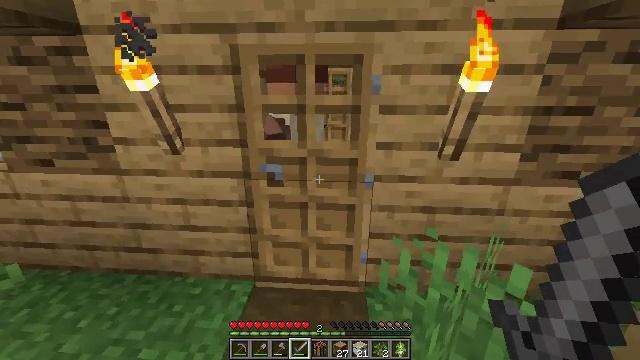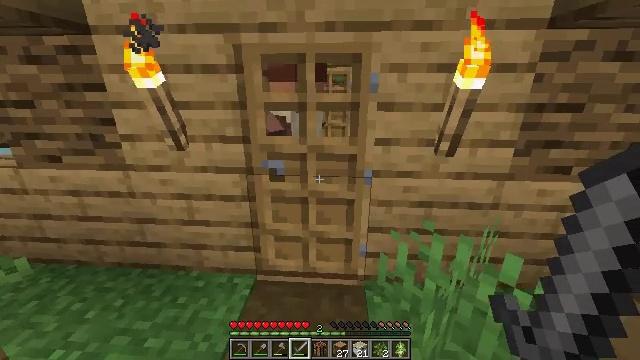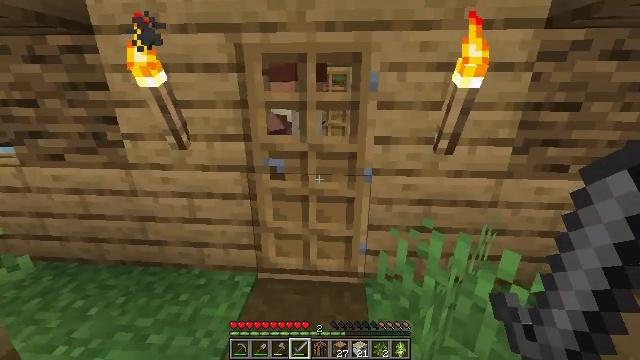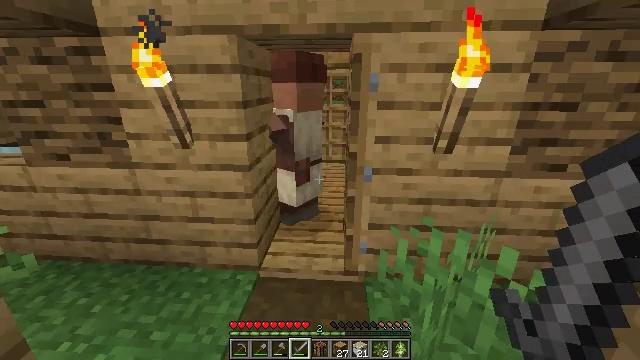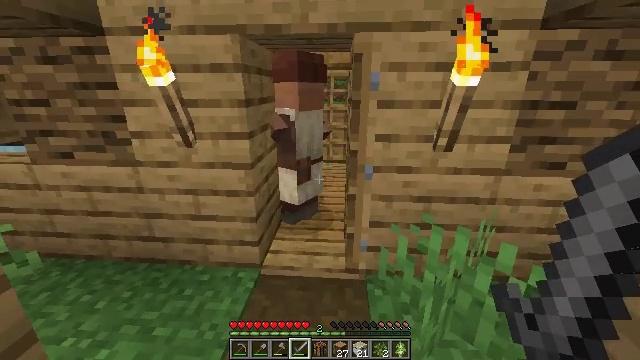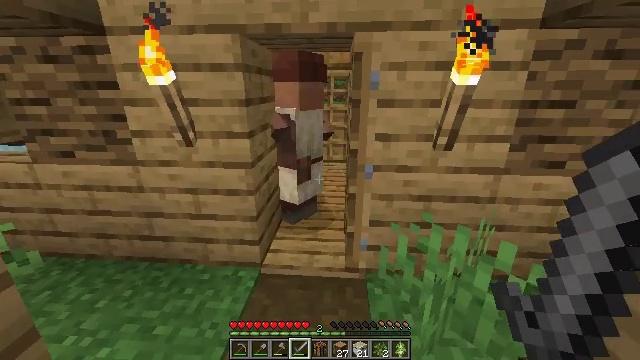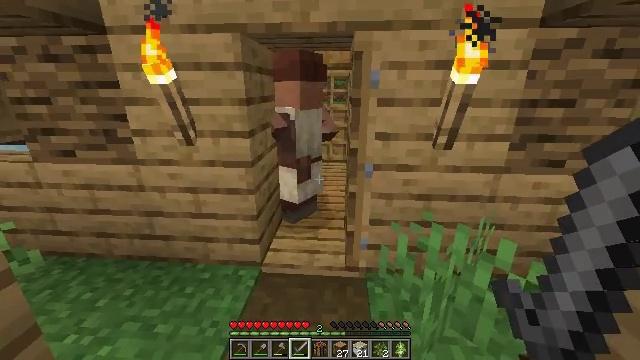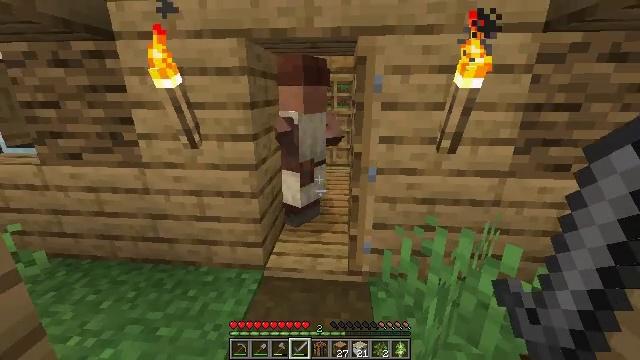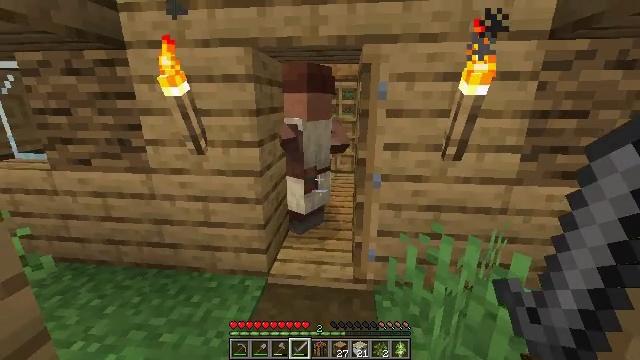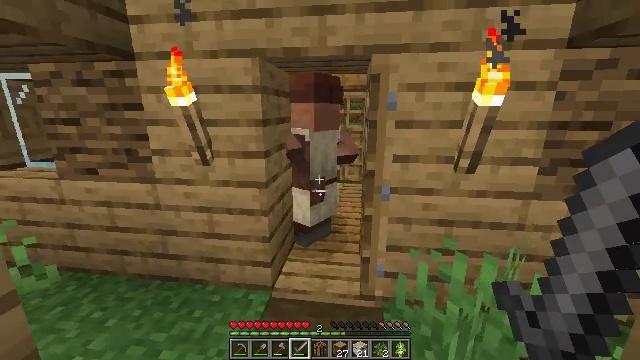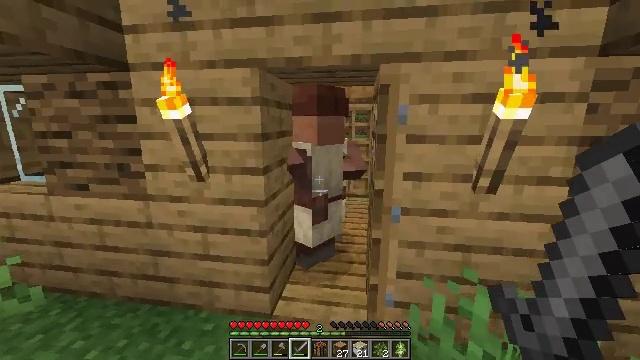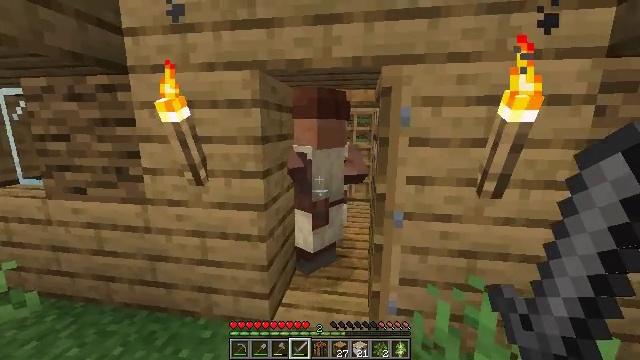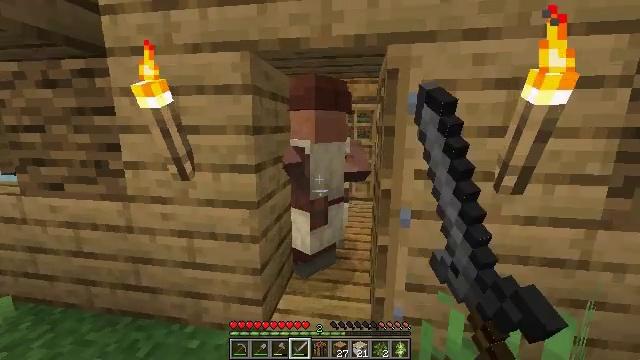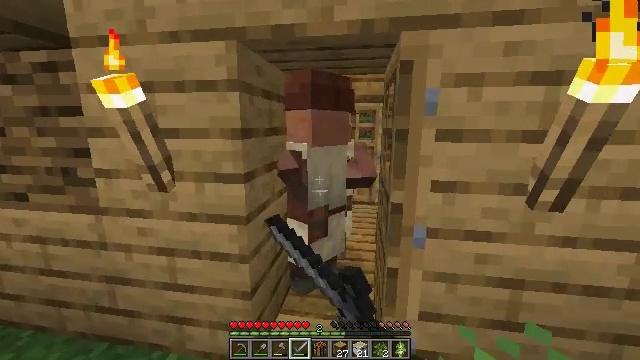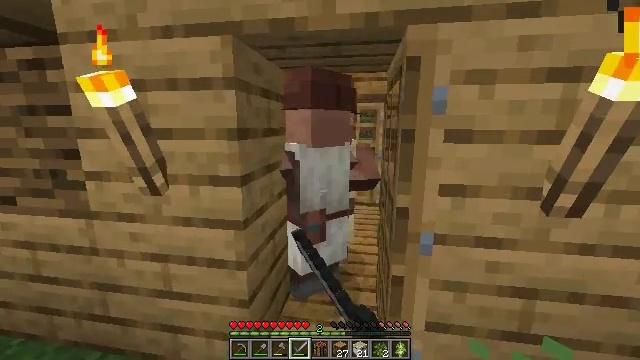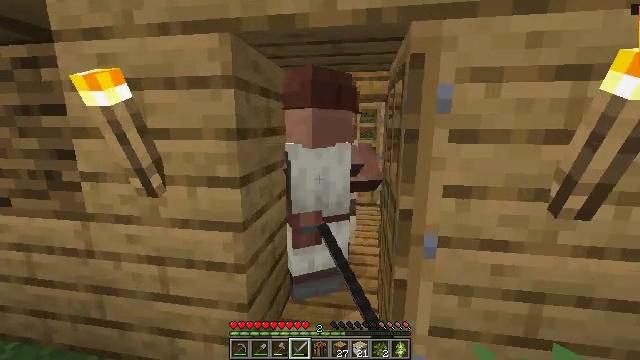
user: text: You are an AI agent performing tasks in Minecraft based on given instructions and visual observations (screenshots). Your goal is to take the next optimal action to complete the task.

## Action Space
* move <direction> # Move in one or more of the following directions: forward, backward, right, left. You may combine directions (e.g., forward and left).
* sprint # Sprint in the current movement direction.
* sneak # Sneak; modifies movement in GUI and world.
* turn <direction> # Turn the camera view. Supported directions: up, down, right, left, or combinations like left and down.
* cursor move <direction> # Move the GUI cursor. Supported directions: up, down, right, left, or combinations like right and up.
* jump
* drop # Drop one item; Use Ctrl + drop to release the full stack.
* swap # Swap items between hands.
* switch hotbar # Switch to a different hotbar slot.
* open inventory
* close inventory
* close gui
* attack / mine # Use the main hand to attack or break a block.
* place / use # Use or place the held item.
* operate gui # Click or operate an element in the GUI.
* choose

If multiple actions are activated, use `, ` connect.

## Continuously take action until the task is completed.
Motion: motion action
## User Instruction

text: Remove the yellow bed.
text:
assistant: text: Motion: no_op
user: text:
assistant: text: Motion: no_op
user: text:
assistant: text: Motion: no_op
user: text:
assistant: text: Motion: use / place
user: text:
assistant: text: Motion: use / place
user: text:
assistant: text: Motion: use / place
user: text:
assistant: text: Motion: no_op
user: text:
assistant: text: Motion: turn left and up
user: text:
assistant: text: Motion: move forward, turn left and up
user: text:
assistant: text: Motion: move forward, turn left and up
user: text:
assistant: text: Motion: move forward, use / place
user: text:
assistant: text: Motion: move forward, use / place
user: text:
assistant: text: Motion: use / place
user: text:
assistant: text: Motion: use / place
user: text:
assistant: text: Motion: no_op
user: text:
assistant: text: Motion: open gui
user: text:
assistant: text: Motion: no_op
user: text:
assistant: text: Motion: no_op
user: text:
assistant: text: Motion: no_op
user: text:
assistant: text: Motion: no_op
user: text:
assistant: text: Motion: no_op
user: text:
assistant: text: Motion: no_op
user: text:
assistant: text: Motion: no_op
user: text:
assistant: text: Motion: no_op
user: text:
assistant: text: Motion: no_op
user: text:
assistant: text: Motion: no_op
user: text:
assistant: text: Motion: no_op
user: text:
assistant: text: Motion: no_op
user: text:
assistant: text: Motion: no_op
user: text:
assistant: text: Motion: no_op